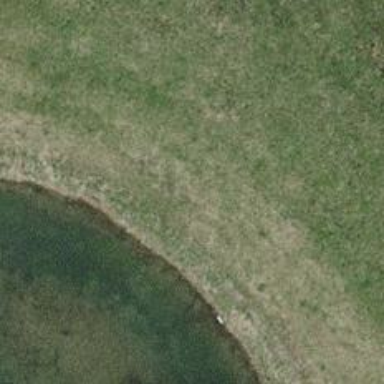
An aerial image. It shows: Grassy track with grade 5 track type.